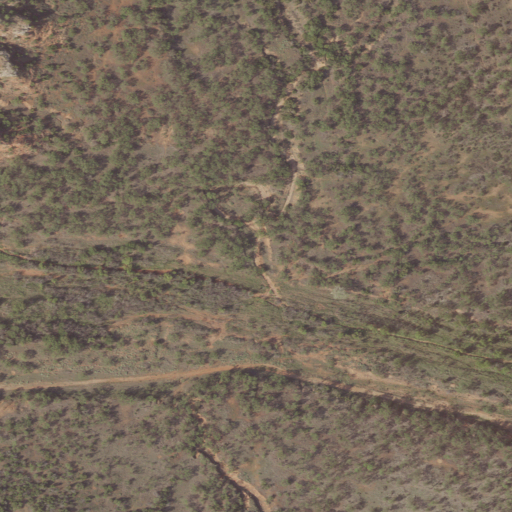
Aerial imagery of valley in Texas named Poteet Canyon containing shrub and grassland